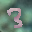
Label: 3